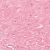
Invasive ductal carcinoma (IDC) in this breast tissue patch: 0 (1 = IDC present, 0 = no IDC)